RGB frame:
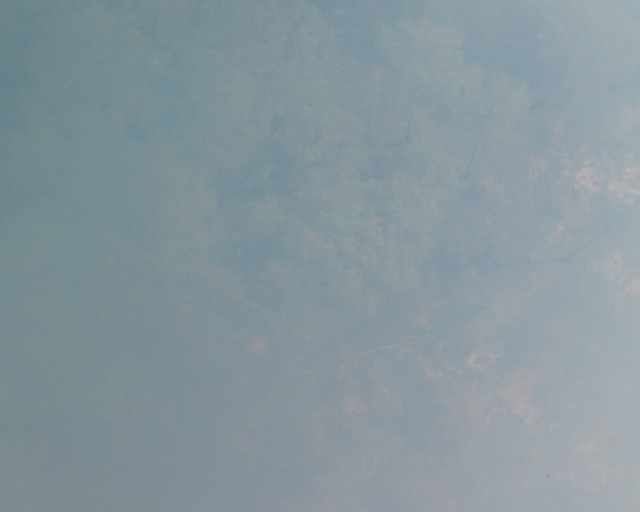
Thermal frame:
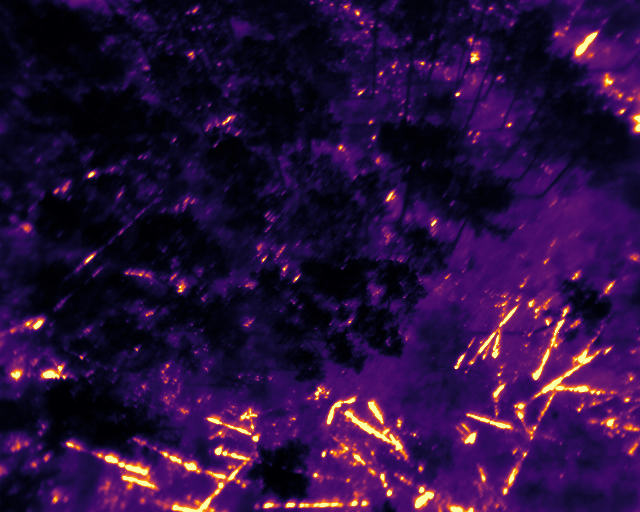
Captured: 2026-02-27 02:40:45
Pixels at or above 80 °C: 6838 (fraction of frame: 0.02087)